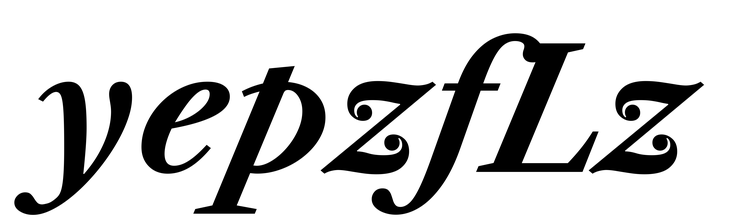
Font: LibreCaslonText-Italic_Bold_Italic